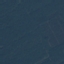
Land use / land cover class: Forest